Field crop: maize
Growth stage: 2
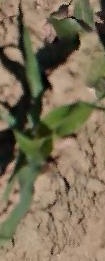
Species: maize